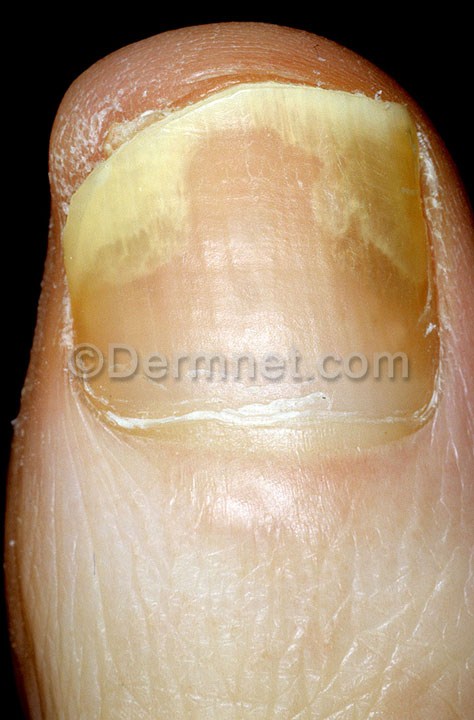
Disease: Nail Fungus and other Nail Disease